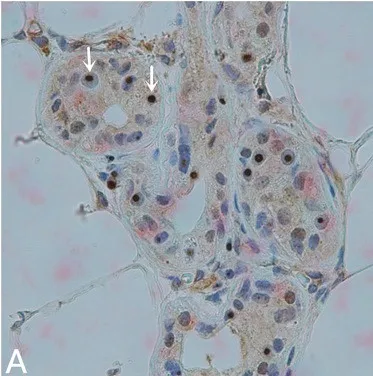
Pathological examination. (A) Anti-P62 immunohistochemical staining. Visible inclusion bodies in the nucleus of some skin sweat gland cells (x 400).
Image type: pathology (immunostaining)